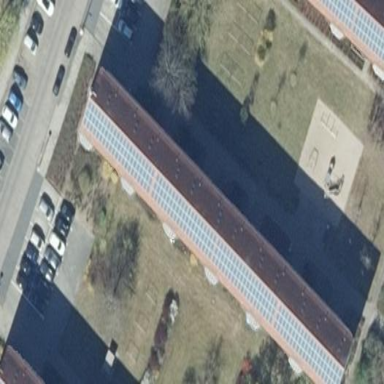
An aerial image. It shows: Building equipped with small solar photovoltaic panel for generating electricity.